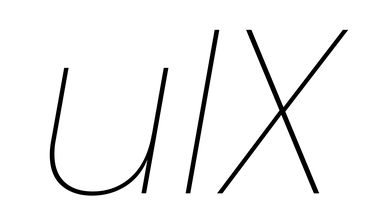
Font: Poppins-ThinItalic